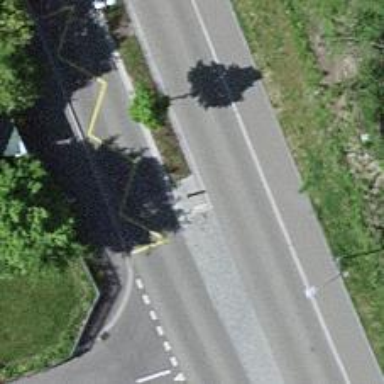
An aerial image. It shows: Bus stop with designated stop position for public transport.